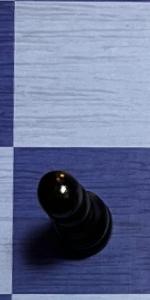
Label: Pawn_Black